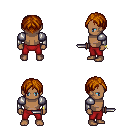
a pixel art fantasy rpg character, male body template, human, dark skin, steel arm armor, red pants, brunette parted hairstyle, bracelets, dagger, four views (front, back, left, right), 2x2 character sprite sheet, small pixel art, hard edges, no anti-aliasing